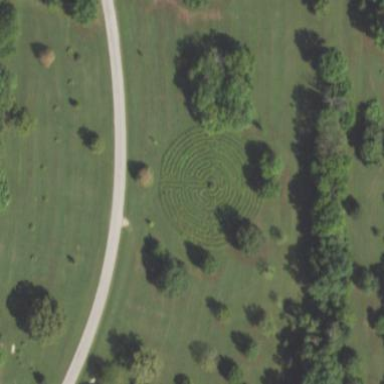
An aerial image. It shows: Maze attraction.